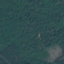
Label: Forest